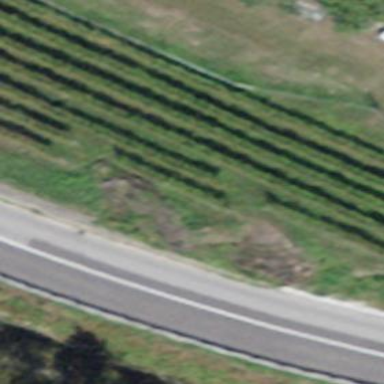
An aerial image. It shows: Vineyard with grape crops.